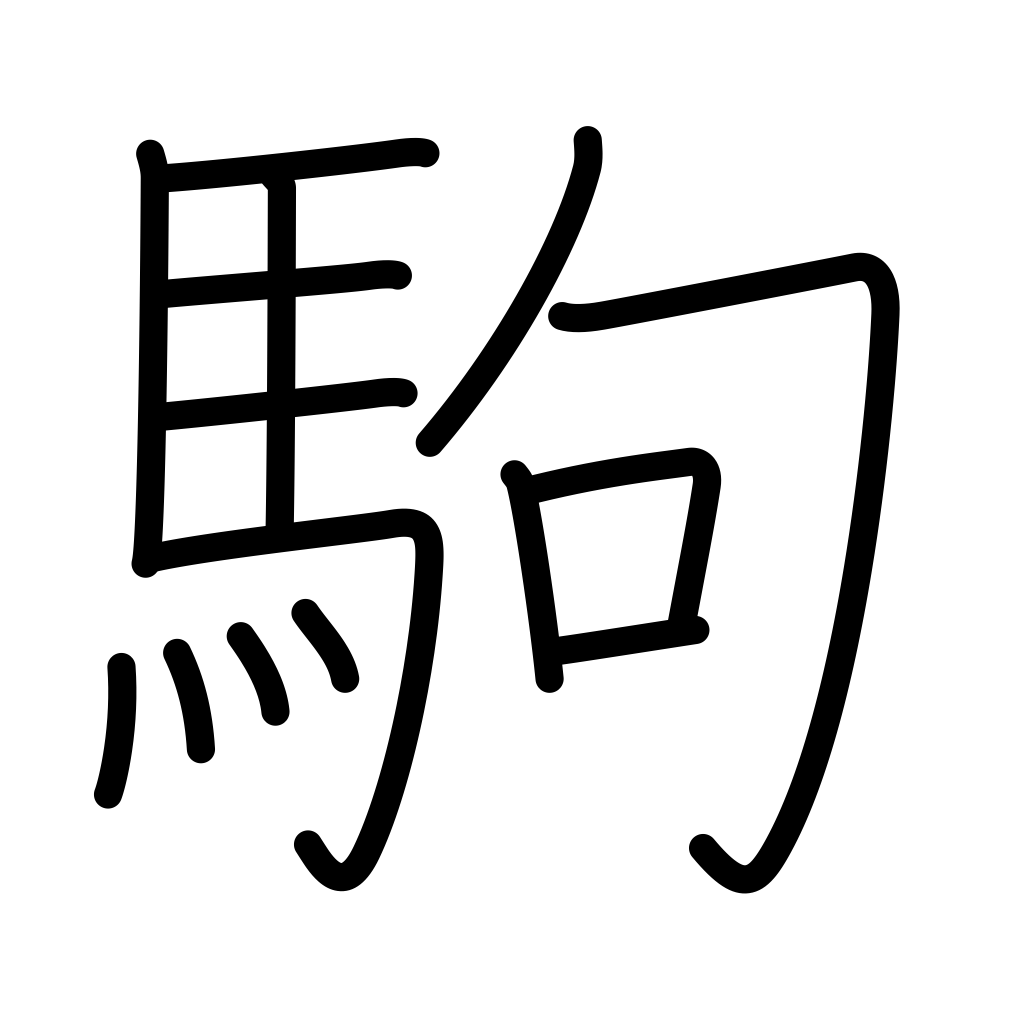
Meaning: pony, horse, colt